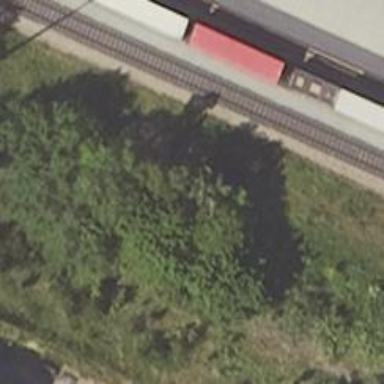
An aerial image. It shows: Abandoned railway.